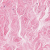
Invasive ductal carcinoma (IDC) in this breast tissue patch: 0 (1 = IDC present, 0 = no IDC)